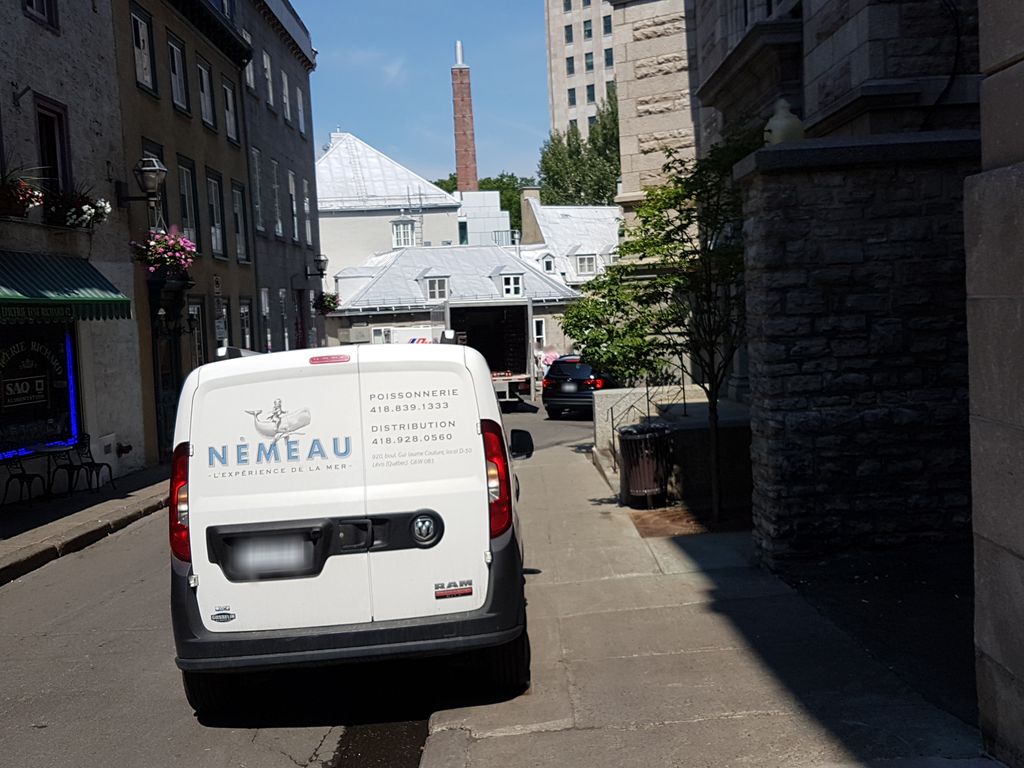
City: quebec_city